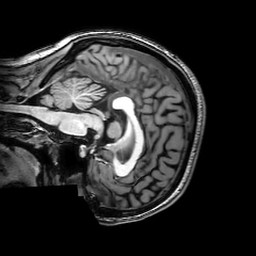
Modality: T1w
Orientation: sagittal
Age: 22
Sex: female
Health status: healthy
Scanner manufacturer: philips
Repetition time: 0.00819 s
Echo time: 0.00375 s